Question: I've been doing research on this issue for two days now with no luck, I've looked at a couple of eclipse forum questions such as: <URL> which says to
> - - -
My ultimate goal is to provide my own behavior and the way it's done according to what I've read in the documentation is to do the above, which I did. Here's a picture of how I added the extension point and used the class (which extends DiagramEditor) that I created.

But when I start it, it does not go through my editor, is there something I'm doing wrong or something else I also need to do?
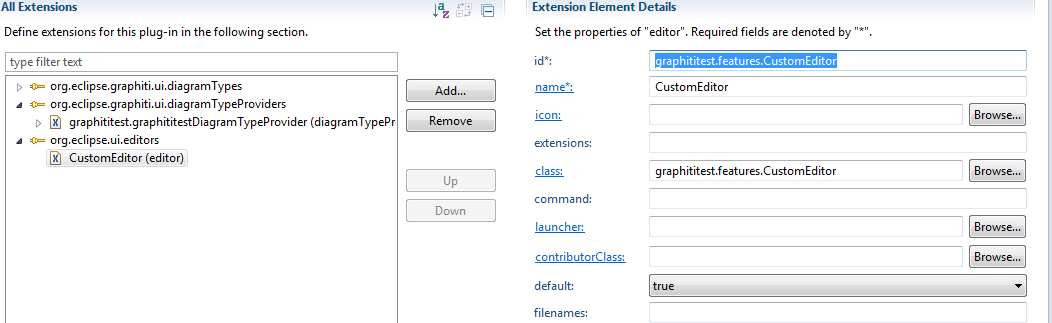
Answer: As far as I can see on your screenshot, you have not set the extension. Add the extension of your model file to the 'extensions' block on the right. Then your editor will either become the default editor, or will be available in the Open with pop-up menu.